Field crop: maize
Growth stage: 2
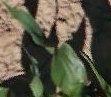
Species: maize